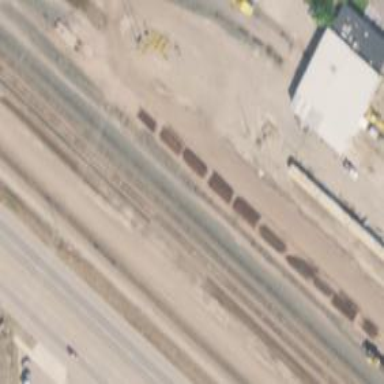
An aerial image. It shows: Railway track.